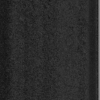
Label: dusty